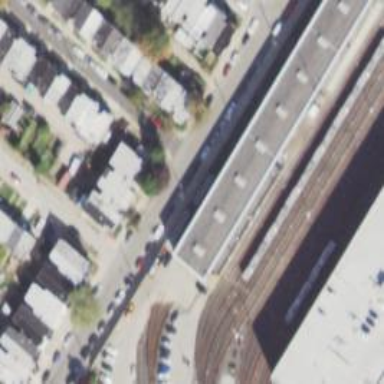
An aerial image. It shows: Yard tunnel serving as building passage for electrified rail.